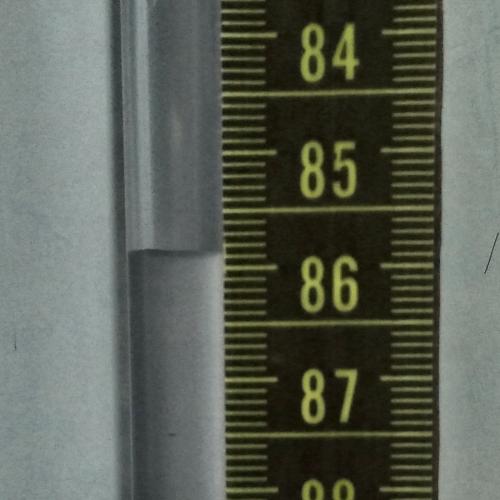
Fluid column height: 85.9 cm